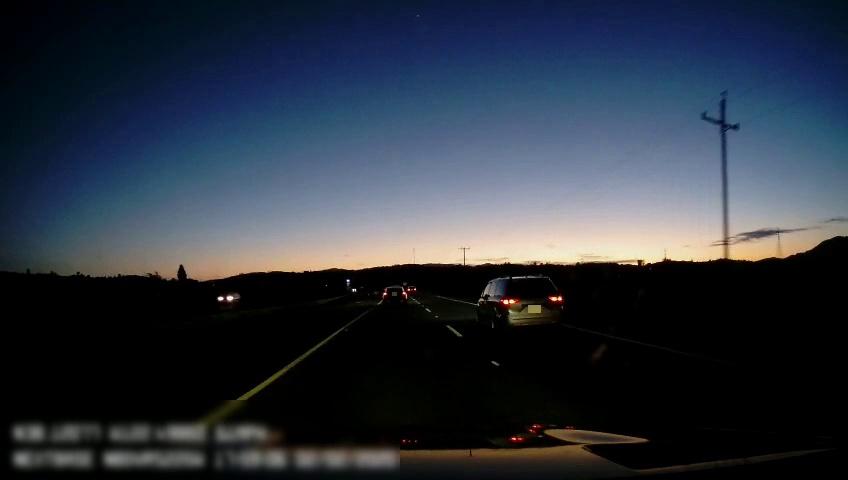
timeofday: Dusk/Dawn/Twilight
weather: Sunny
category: Drivable Space
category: Vehicles | SUV
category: Vehicles | Car
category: Vehicles | Car
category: Vehicles | Car
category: Lanes | Current Lane
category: Lanes | Current Lane
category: Lanes | Alternate Lane